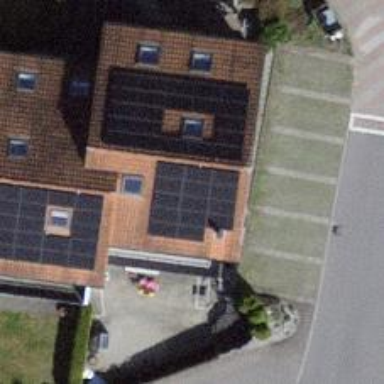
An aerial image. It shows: Solar power generator.